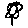
Label: flower